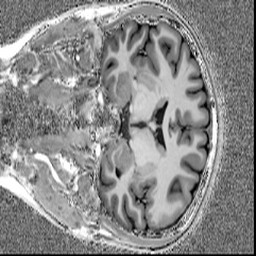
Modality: T1w
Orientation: coronal
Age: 28
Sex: female
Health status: healthy
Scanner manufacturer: siemens
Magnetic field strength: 7 T
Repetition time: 4.3 s
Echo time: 0.00227 s